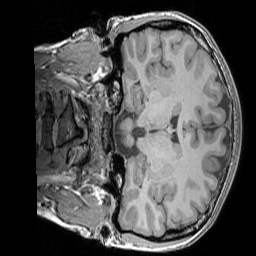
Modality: T1w
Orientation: coronal
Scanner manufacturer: siemens
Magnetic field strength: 3 T
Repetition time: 1.83 s
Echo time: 0.00303 s